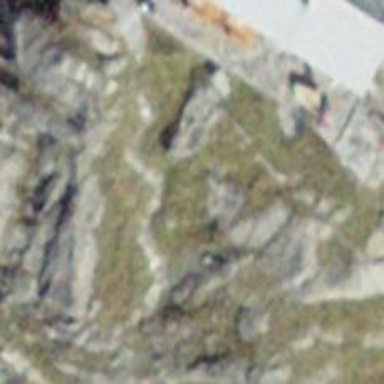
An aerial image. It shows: Stone steps forming road.